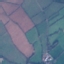
Land use / land cover: Pasture